Question: I want to make my application a bit more user friendly so I was thinking of showing a sort of overlay that highlights different components when the user starts the application for the first time.
What is the best way to start implementing this?
Here is an example:

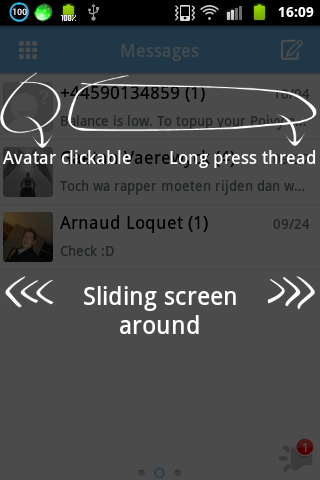
Answer:
I know this is rather old, but I found this and made some slight modifications. Works great for me.
Create and copy your "overlay.png" file into "drawable"
Create layout/overlay_activity.xml
'''
<?xml version="1.0" encoding="utf-8"?>
<LinearLayout xmlns:android="http://schemas.android.com/apk/res/android"
android:id="@+id/Overlay_activity"
android:layout_width="fill_parent"
android:layout_height="fill_parent"
android:background= "@null"
android:orientation="vertical" >
<ImageView
android:id="@+id/ivOverlayEntertask"
android:layout_width="fill_parent"
android:layout_height="fill_parent"
android:src="@drawable/overlay" />
</LinearLayout>
'''
Create xml/overlay_prefs.xml
'''
<?xml version="1.0" encoding="utf-8"?>
<PreferenceScreen xmlns:android="http://schemas.android.com/apk/res/android" >
<CheckBoxPreference
android:defaultValue="true"
android:key="overlaypref"
android:summary="Enable Overlay Screen"
android:title="Overlay Screen" />
</PreferenceScreen>
'''
In your Activity, create and instance of SharedPreferences and a boolean to store the value:
'''
SharedPreferences setOverlay;
boolean showOverlay;
'''
Then in OnCreate get the value for the overlay CheckBoxPreference and if it's true, overlay the image onto the Activity:
'''
setOverlay = PreferenceManager.getDefaultSharedPreferences(this);
showOverlay = setOverlay.getBoolean("overlaypref", true);
if (showOverlay == true) {
showActivityOverlay();
}
'''
Create a New Method in Activity: showActivityOverlay()
What this Method does is, it shows the Overlay when the Activity starts and then when the user taps on the screen it will set the "overlaypref" to "false" and will no longer show the overlay.
'''
private void showActivityOverlay() {
final Dialog dialog = new Dialog(this,
android.R.style.Theme_Translucent_NoTitleBar);
dialog.setContentView(R.layout.overlay_activity);
LinearLayout layout = (LinearLayout) dialog
.findViewById(R.id.overlay_activity);
layout.setBackgroundColor(Color.TRANSPARENT);
layout.setOnClickListener(new OnClickListener() {
@Override
public void onClick(View arg0) {
dialog.dismiss();
SharedPreferences.Editor editor = setOverlay.edit();
editor.putBoolean("overlaypref", false);
editor.commit();
}
});
dialog.show();
}
'''